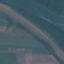
Land use / land cover class: River